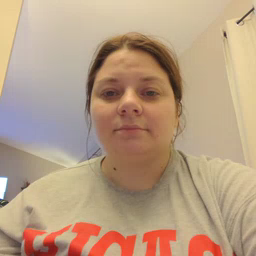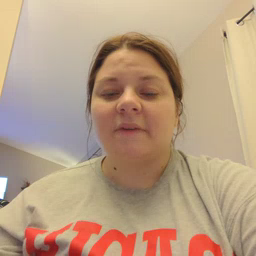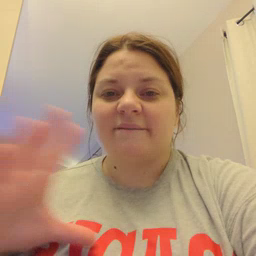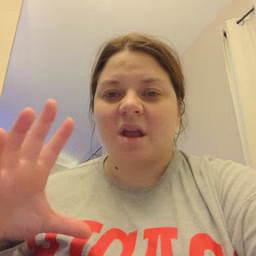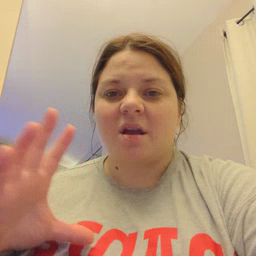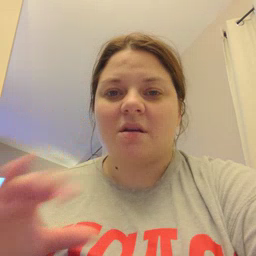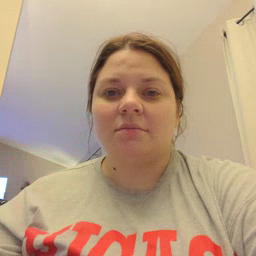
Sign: fine